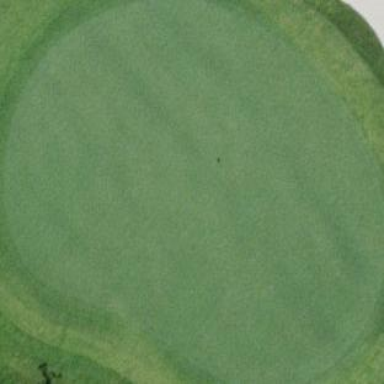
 ideal for leisure and sports activities."